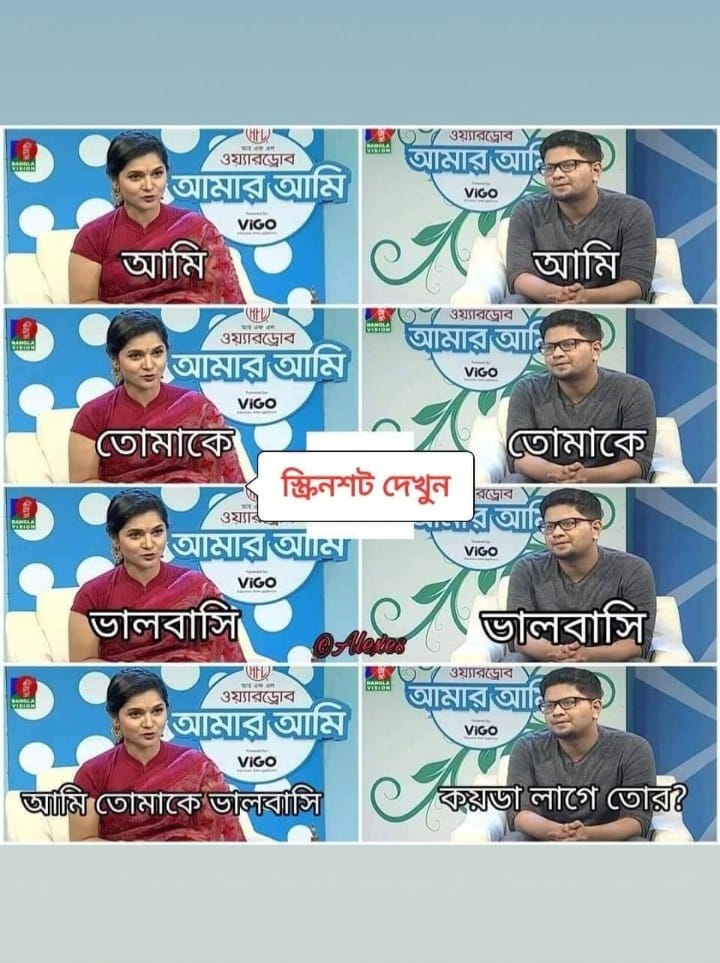
Caption: আমি আমি তোমাকে তোমাকে ভালবাসি ভালবাসি  আমি তোমাকে ভালবাসি  কয়ডা লাগে তোর ?
Label: hate